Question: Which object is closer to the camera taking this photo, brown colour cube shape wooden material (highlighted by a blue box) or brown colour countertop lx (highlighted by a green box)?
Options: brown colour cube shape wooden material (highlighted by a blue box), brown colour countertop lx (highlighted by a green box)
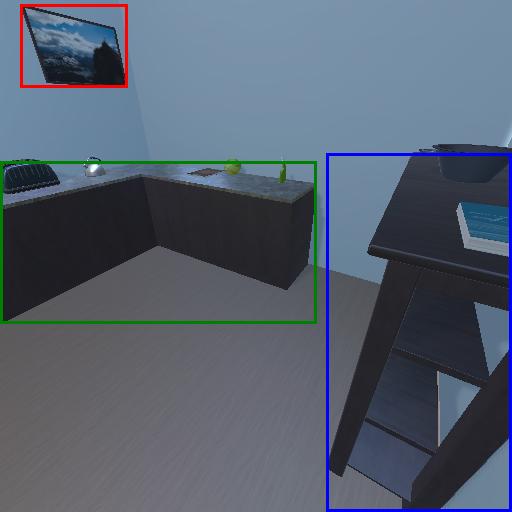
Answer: brown colour cube shape wooden material (highlighted by a blue box)